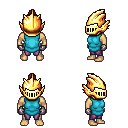
a pixel art fantasy rpg character, male body template, human, tanned skin, teal tunic, magenta pants, ruby red short topknot hairstyle, gold helm, metal gloves, four views (front, back, left, right), 2x2 character sprite sheet, small pixel art, hard edges, no anti-aliasing